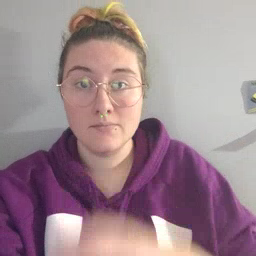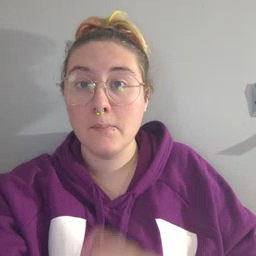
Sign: dad